Question: I am using jquery modal dialog, but the look of the dialog is other than the the look of the dialog <URL>. jquery ui is included and enabled. any ideas?

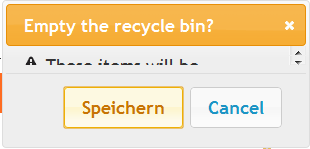
Answer: It looks like font-size problem. Try to include this line in your page style sheet:
'''
body{ font-size: 60% }
'''